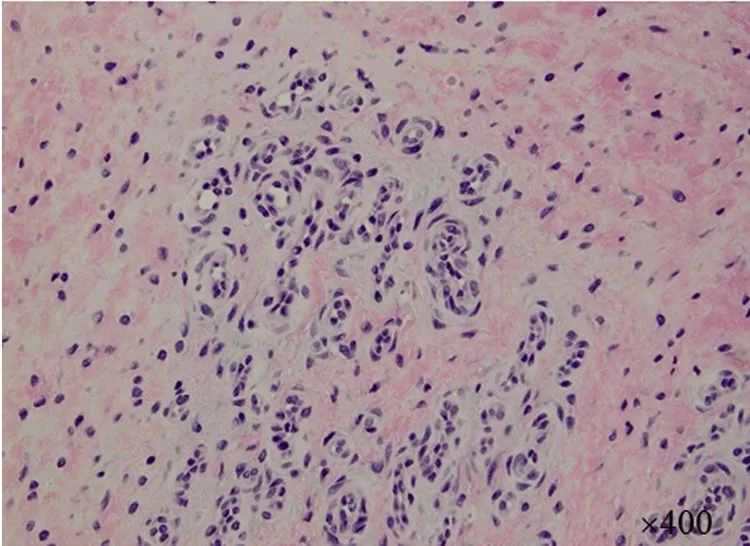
Histologic findings for the newly formed interhorn meniscal bridge. Capillary vessels infiltrating the region , indicating the newly formed interhorn meniscal bridge comprises meniscus-like tissue appearing secondary to tissue repair.
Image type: pathology (h&e)